七年级 · 度量几何学
(本小题 8.0 分)

如图所示, 将面积为 $a^{2}$ 的小正方形和面积为 $b^{2}$ 的大正方形放在同一水平面上 $(b>a>0)$.

(1)用 $a, b$ 表示阴影部分的面积;

(2)当 $a=3, b=4$ 时, 计算阴影部分的面积.
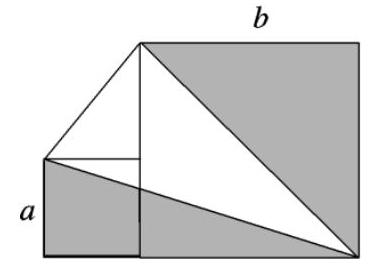
答案: 解: (1)阴影部分的面积为 $\frac{1}{2} b 2+\frac{1}{2} a(a+b)$;

(2)当 $a=3, b=4$ 时，

$\frac{1}{2} b 2+\frac{1}{2} a(a+b)=\frac{1}{2} \times 16+\frac{1}{2} \times 3 \times(3+4)=\frac{37}{2}$,

则阴影部分的面积为 $\frac{37}{2}$.
解析: 此题考查了代数式求值, 以及列代数式, 熟练掌握运算法则是解本题的关键.

(1)由直角三角形的面积等于两直角边乘积的一半表示出阴影部分面积即可;

(2)把 $a$ 与 $b$ 的值代入计算即可求出阴影部分面积.